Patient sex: M
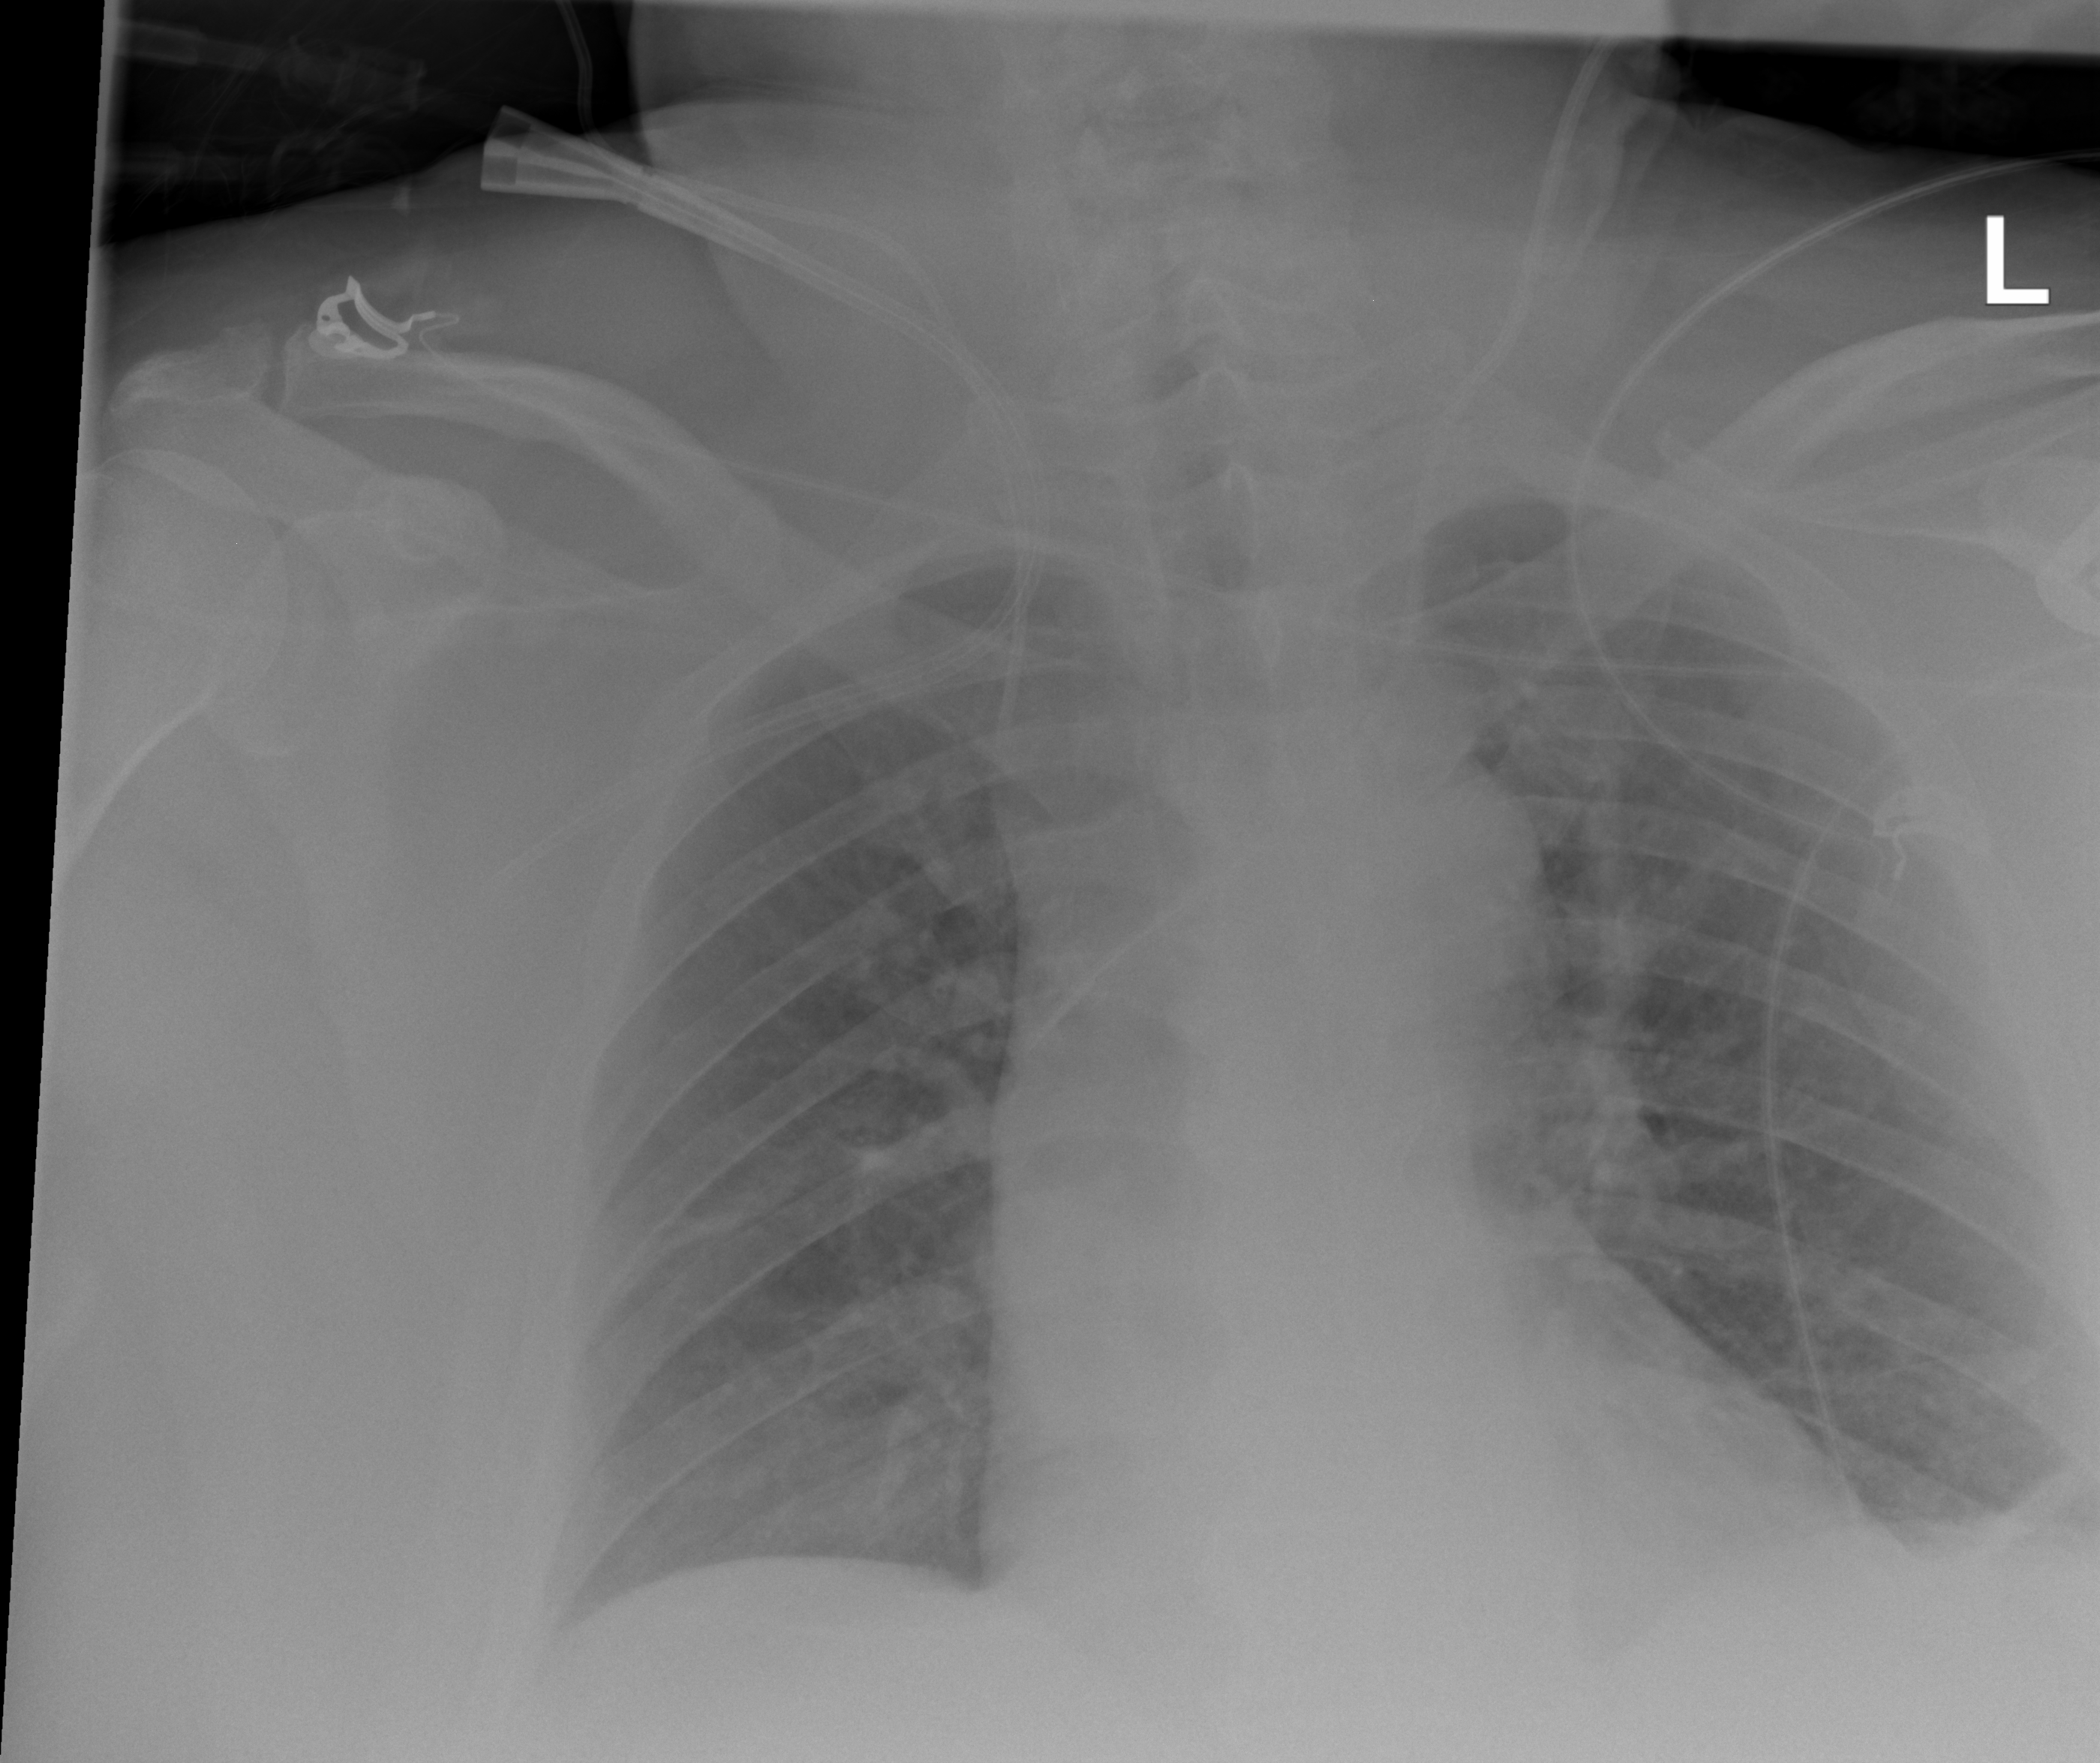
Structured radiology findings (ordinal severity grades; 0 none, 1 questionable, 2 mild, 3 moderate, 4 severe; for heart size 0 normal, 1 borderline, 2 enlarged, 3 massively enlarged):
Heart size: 0
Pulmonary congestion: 1
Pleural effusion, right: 0
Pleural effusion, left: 2
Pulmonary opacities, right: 0
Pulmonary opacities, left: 0
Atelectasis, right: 0
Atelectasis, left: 2